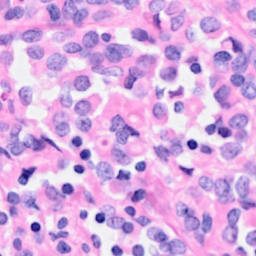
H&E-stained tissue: Breast